Question: I have a ticket form and when they click buy, I would like it to be saved and shown in another div as "user's ticket information" plus they are also able to buy a new ticket and add to the old one after. It doesn't have to be saved in a database or anything, for example when you click refresh all info would go away and you can start from fresh. Another example of how I do it is when I sign up, the user information will go to my memory class. Any javascript/jquery/html will help. Bellow is a start of what im working at. Thanks ^^

'''
<html>
<body>
<form id="buyTicket" action="" method="POST">
<div id="ticketHeader">Buy Your ticket here</div><br></br>
<div>Number of persons :<input type="number" required id="numberOP" value="" placeholder="number of persons"/></div>
<div>Flight Destination:<input type="text" required id="destination" value="" placeholder="hawaii/thailand/spain"/></div>
<div>Depature :<input type="text" required id="depature" class="datepicker" value="" placeholder="enter depature date"/></div>
<div>Return :<input type="text" required id="return" class="datepicker" value="" placeholder="enter return date"/></div>
<div><button type="submit" class="button" id="buttonTicket">Buy Ticket</button></div>
</form>
</body>
</html>
'''
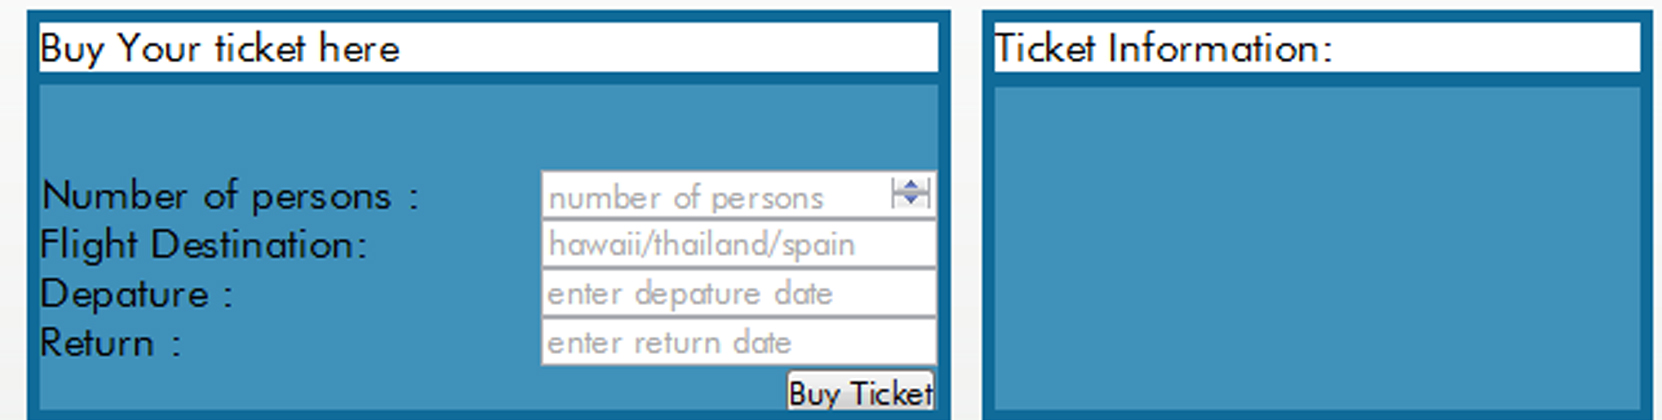
Answer: Like ben said use '.val()' <URL>
You will have the div, which shows the selected values floating to the right
'''
<div id="result" style="float:right;">
</div>
'''
and on submit you want to add the values entered\ or have a placeholder that you can set its value then make it visible
'''
$('#buyTicket').submit(function() {
$('#result').append('<div>Number of persons :'+$('#numberOP').val()+'</div>');
//.....
//return false;
});
'''